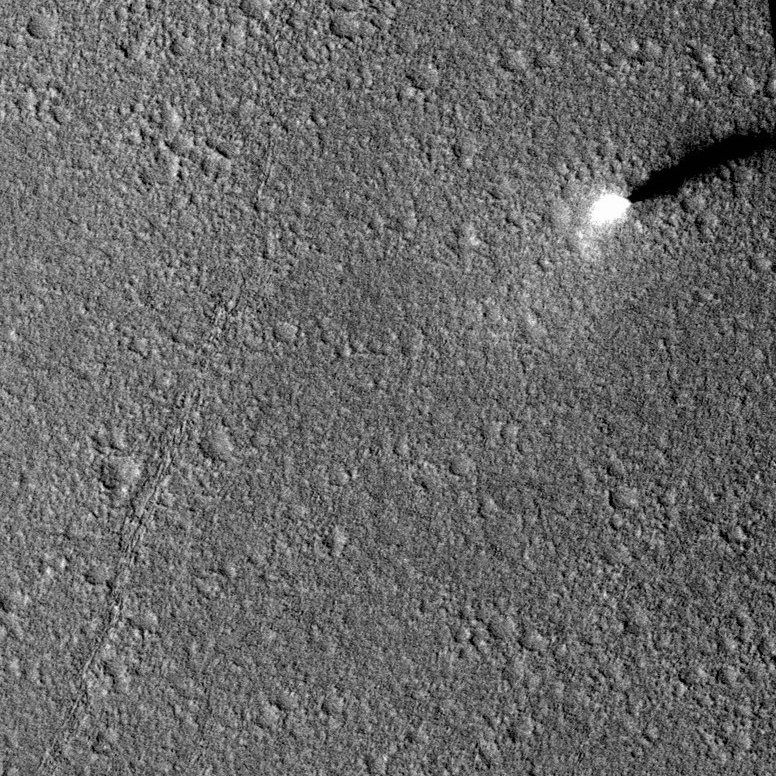
Label: dustdevil